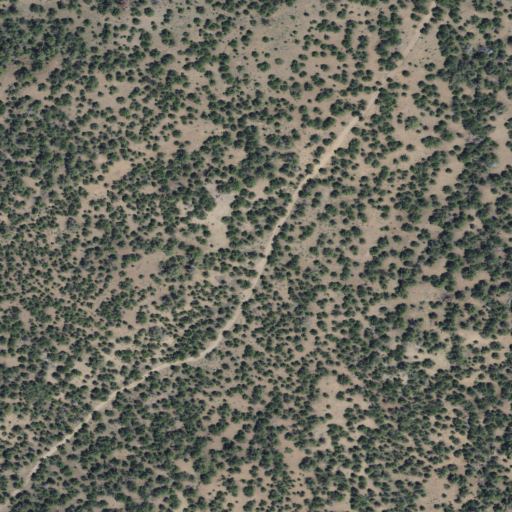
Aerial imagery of ridge(s) in Idaho named Bedstead Ridge containing evergreen forest and shrub